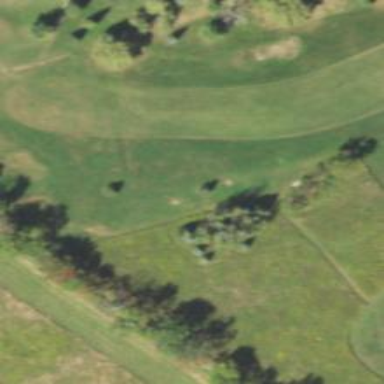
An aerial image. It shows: Golf hole.